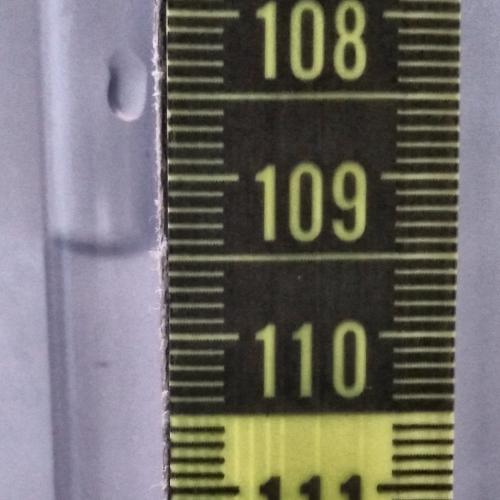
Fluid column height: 109.4 cm